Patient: sex F, age 58
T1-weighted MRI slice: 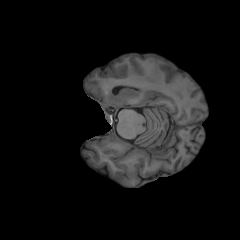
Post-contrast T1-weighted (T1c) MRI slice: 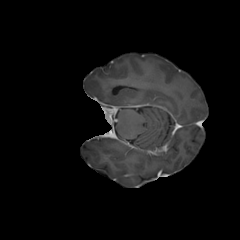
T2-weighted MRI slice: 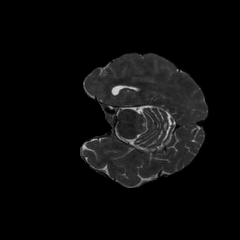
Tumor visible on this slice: yes
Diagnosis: Glioblastoma, IDH-wildtype
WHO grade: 4